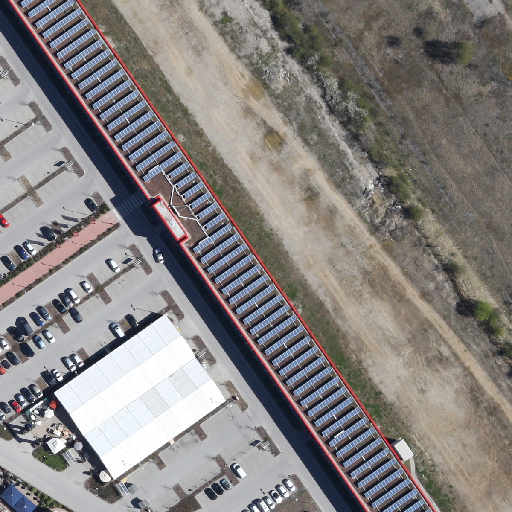
Referring expression: van